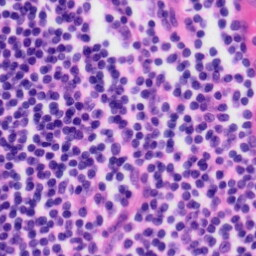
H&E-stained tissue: Tonsil